Interaction volume radius: 10 \u00c5
Interaction volume height: 10 \u00c5
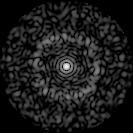
Disorder parameter: 0.8025